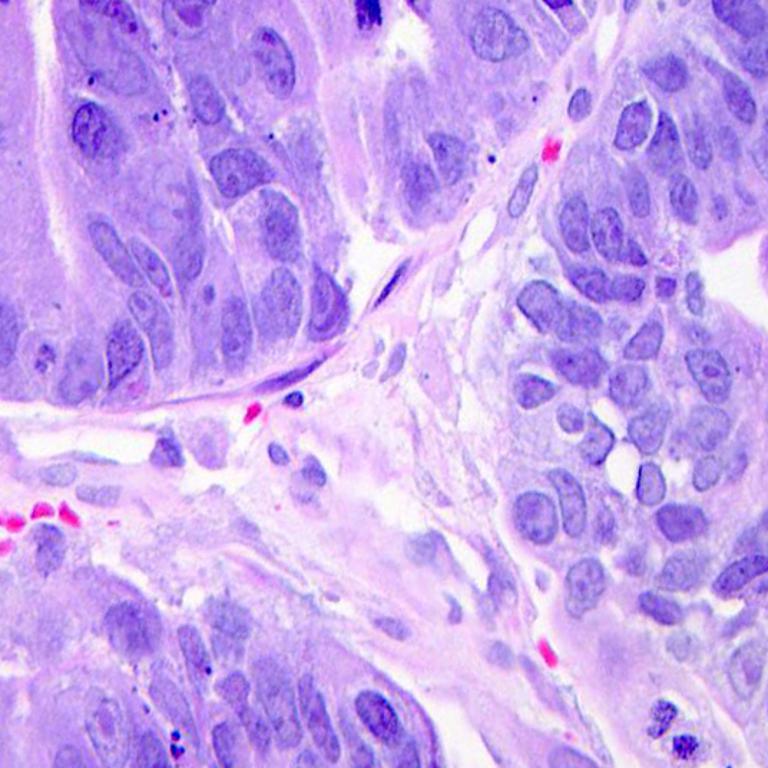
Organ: colon
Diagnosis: adenocarcinomas